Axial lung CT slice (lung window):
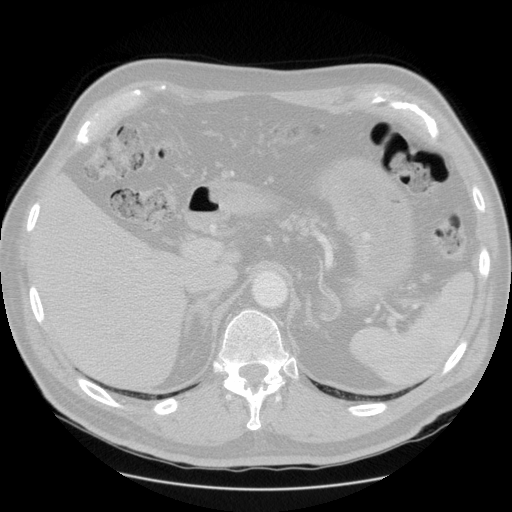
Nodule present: no